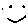
Label: smiley face